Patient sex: M
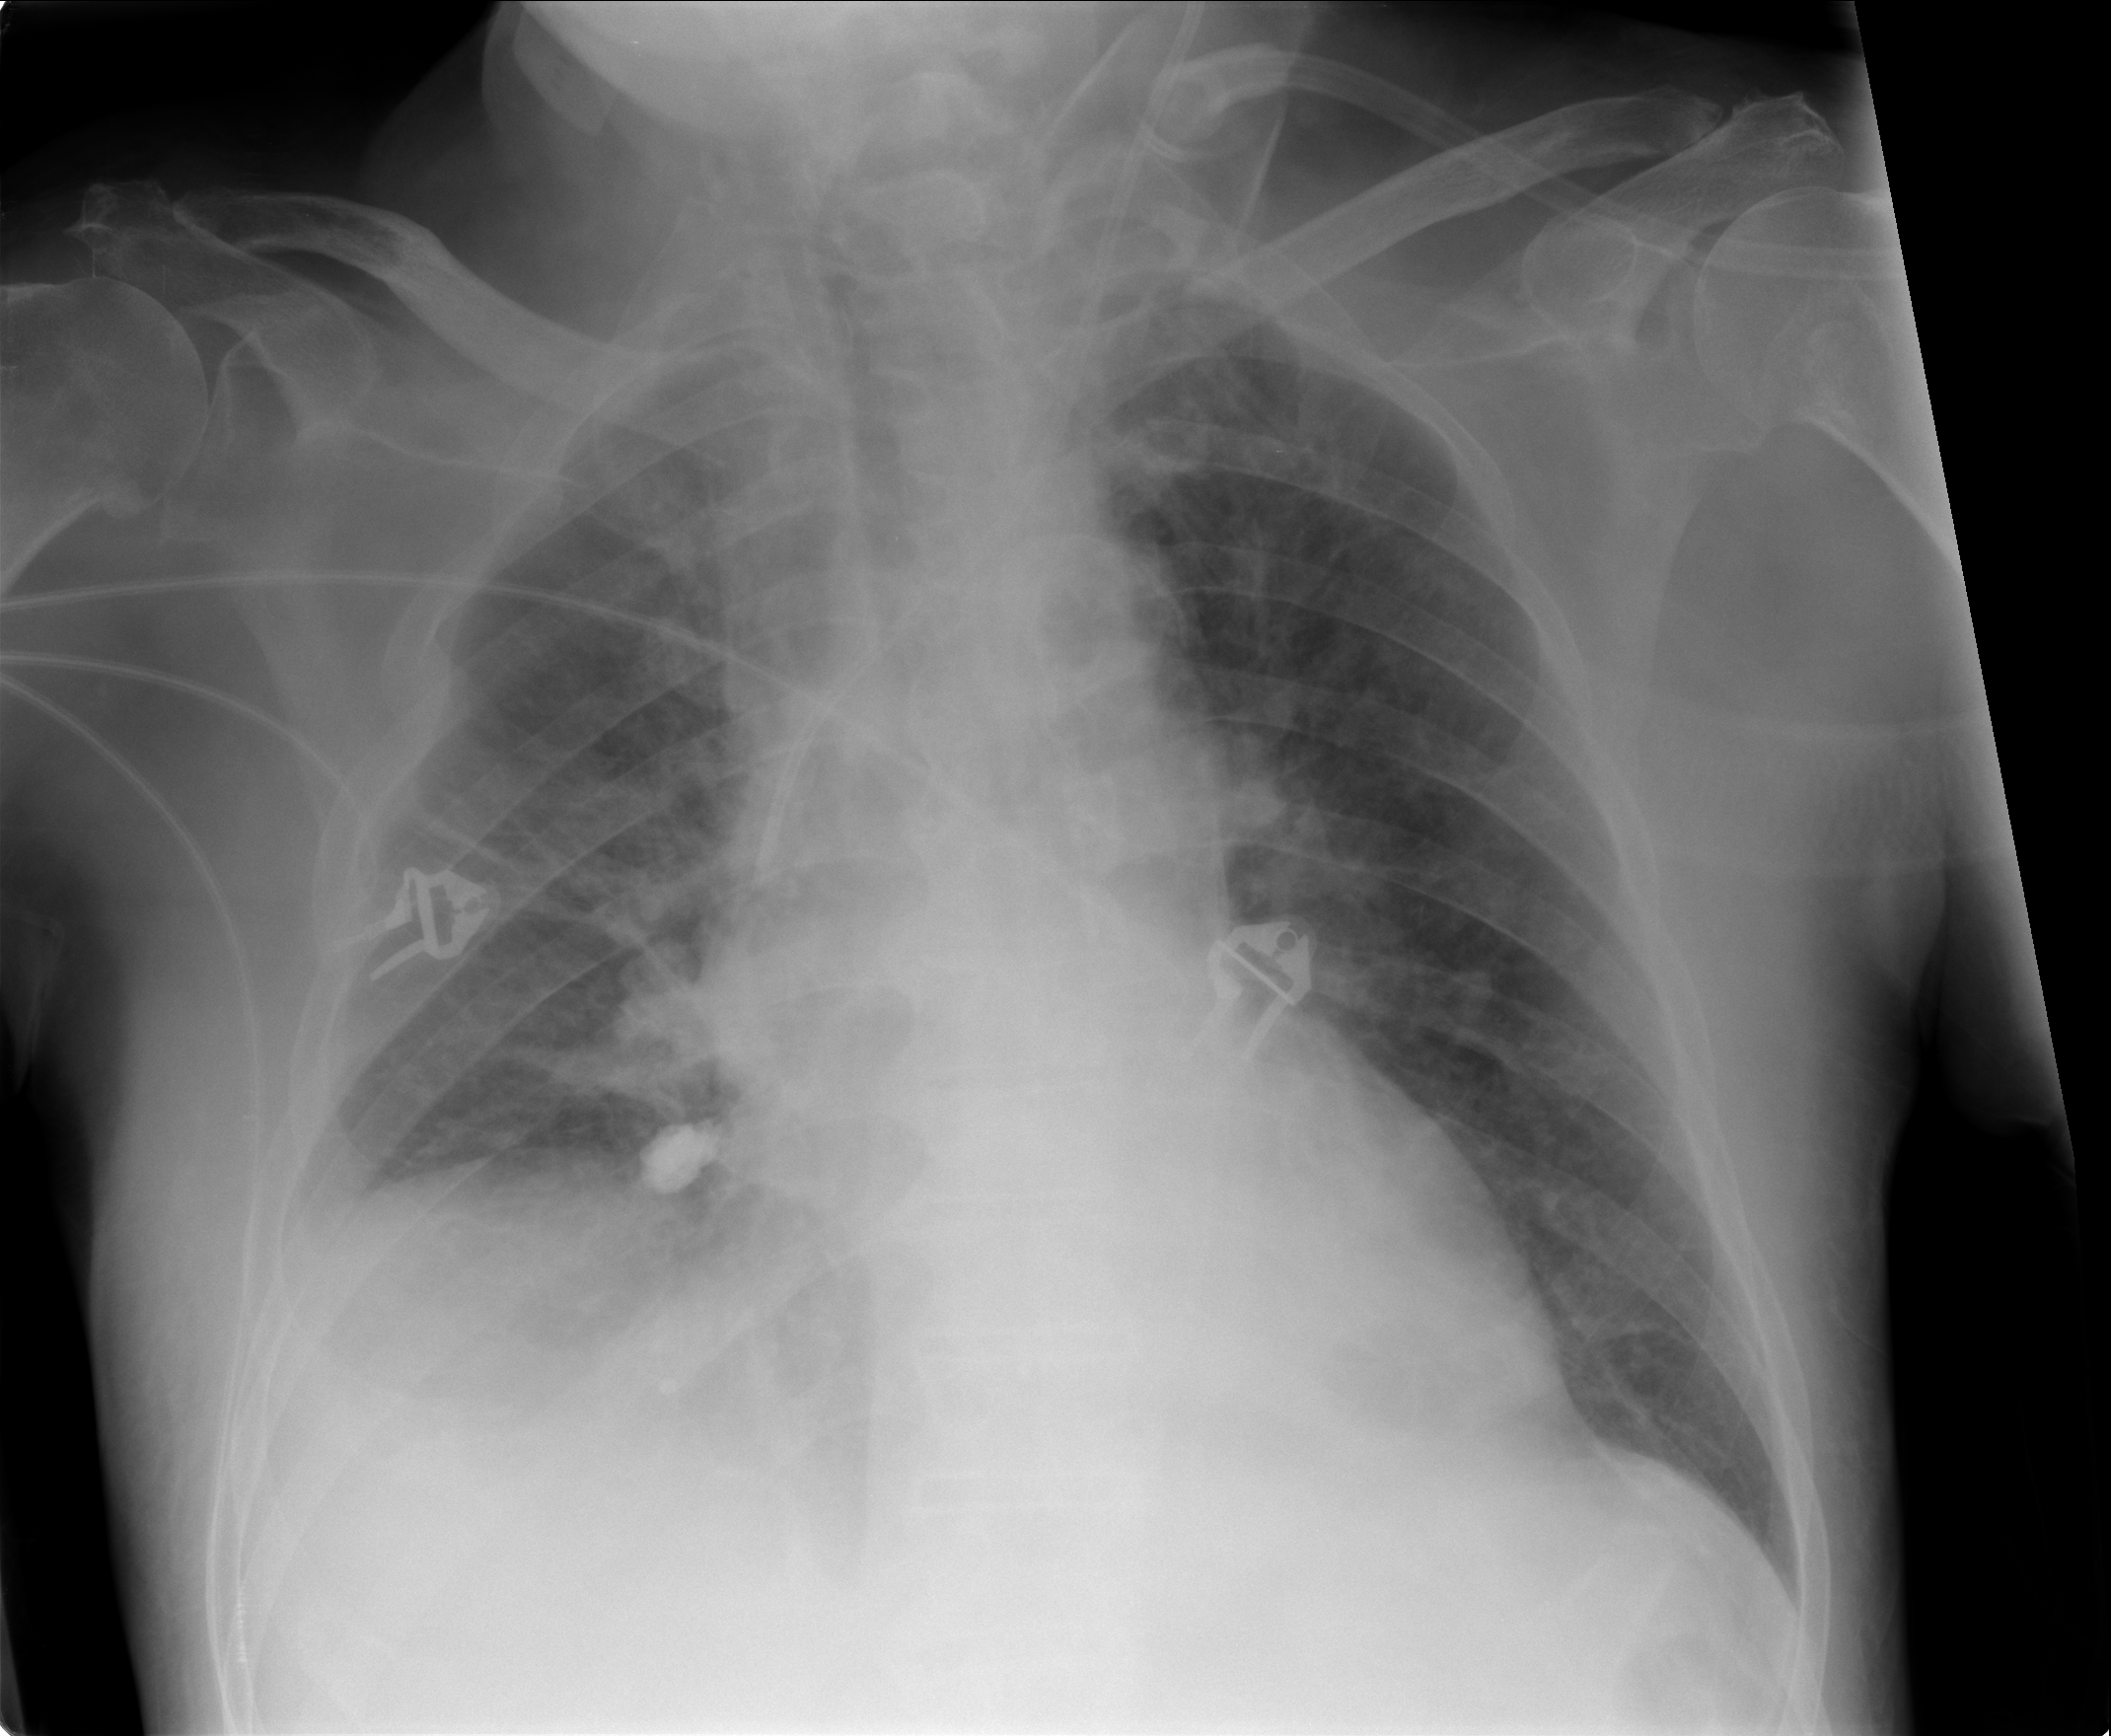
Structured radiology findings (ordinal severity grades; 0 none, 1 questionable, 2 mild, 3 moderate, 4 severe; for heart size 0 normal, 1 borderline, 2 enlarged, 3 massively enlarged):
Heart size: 1
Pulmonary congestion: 0
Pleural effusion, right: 1
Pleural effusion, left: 0
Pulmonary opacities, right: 2
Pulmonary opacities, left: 0
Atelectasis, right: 2
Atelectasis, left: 0